一年级 · 算术
一比，填一填。

（）比（）多;（）比（）少。
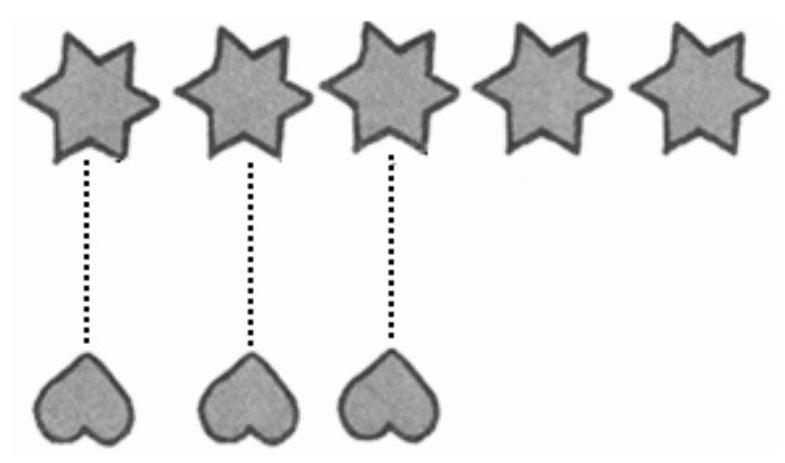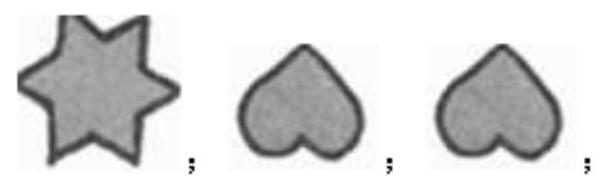
答案:
解析: